Question: Just curious about the control shown below, the straight line with label beside it. I tried to find a similar control for it but there was none nor any group box setting, so instead I just made a GroupBox with a height of 2 that replicates it.
But is there an actual control or setting to do this? And what is the actual control called?

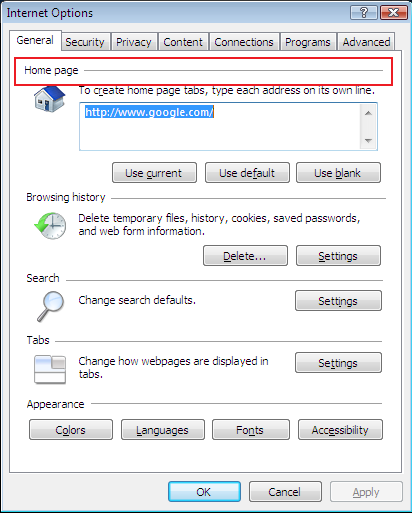
Answer: <URL>.
- The first is simply a regular static text control that says "Home page".- The second has the <URL> set, which makes it draw as a 3D line. Unfortunately, the ability to set this style is not exposed to us from within WinForms.
As you noted in the question, there are some hacks/workarounds that allow us to achieve a similar look, like vertically compressing a 'GroupBox' control, or overriding the 'OnPaint' method of a 'Label' control and using the 'ControlPaint' class to draw a 3D border. They work, but I've never liked them.
But you actually set the 'SS_ETCHEDHORZ' style yourself so that you can replicate the native UI exactly. Here's a little class that does exactly that. Add it to your project, compile, and you should see a new control appear in your toolbox called "HorizontalRule". Use it just like you would any other control!
'''
public class HorizontalRule : Control
{
private const int FixedHeight = 2;
private const int WS_CHILD = 0x40000000;
private const int WS_VISIBLE = 0x10000000;
private const int SS_ETCHEDHORZ = 0x00000010;
private const int SS_ETCHEDVERT = 0x00000011;
protected override CreateParams CreateParams
{
get
{
CreateParams cp = base.CreateParams;
cp.ClassName = "STATIC";
cp.Style = WS_CHILD | SS_ETCHEDHORZ;
if (this.Visible)
{
cp.Style |= WS_VISIBLE;
}
return cp;
}
}
protected override void SetBoundsCore(int x, int y, int width, int height, BoundsSpecified specified)
{
height = FixedHeight;
base.SetBoundsCore(x, y, width, height, specified);
}
}
'''
You can also find more detailed information and additional sample code <URL>.